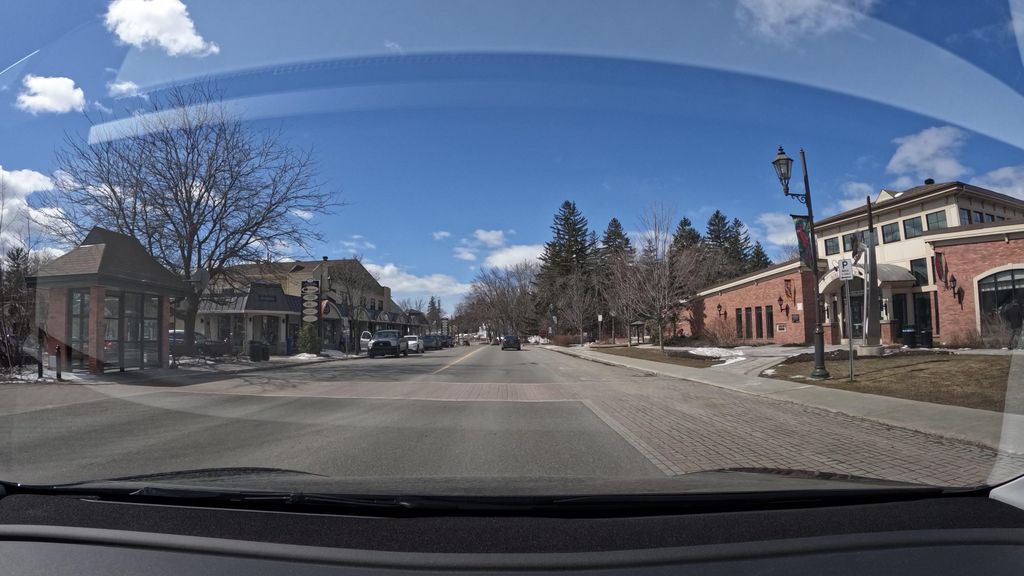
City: montreal